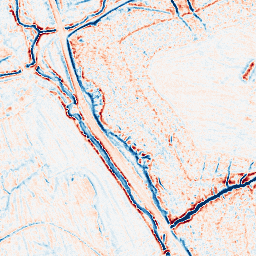
Category: edge_preserving
Decomposition family: bilateral
Decomposition parameters: d: 9
sigma_color: 25
sigma_space: 100
Upsampling method: sinc_hamming
Upsampling parameters: scale: 4
kernel_size: 16
Upsampling scale: 4